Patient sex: M
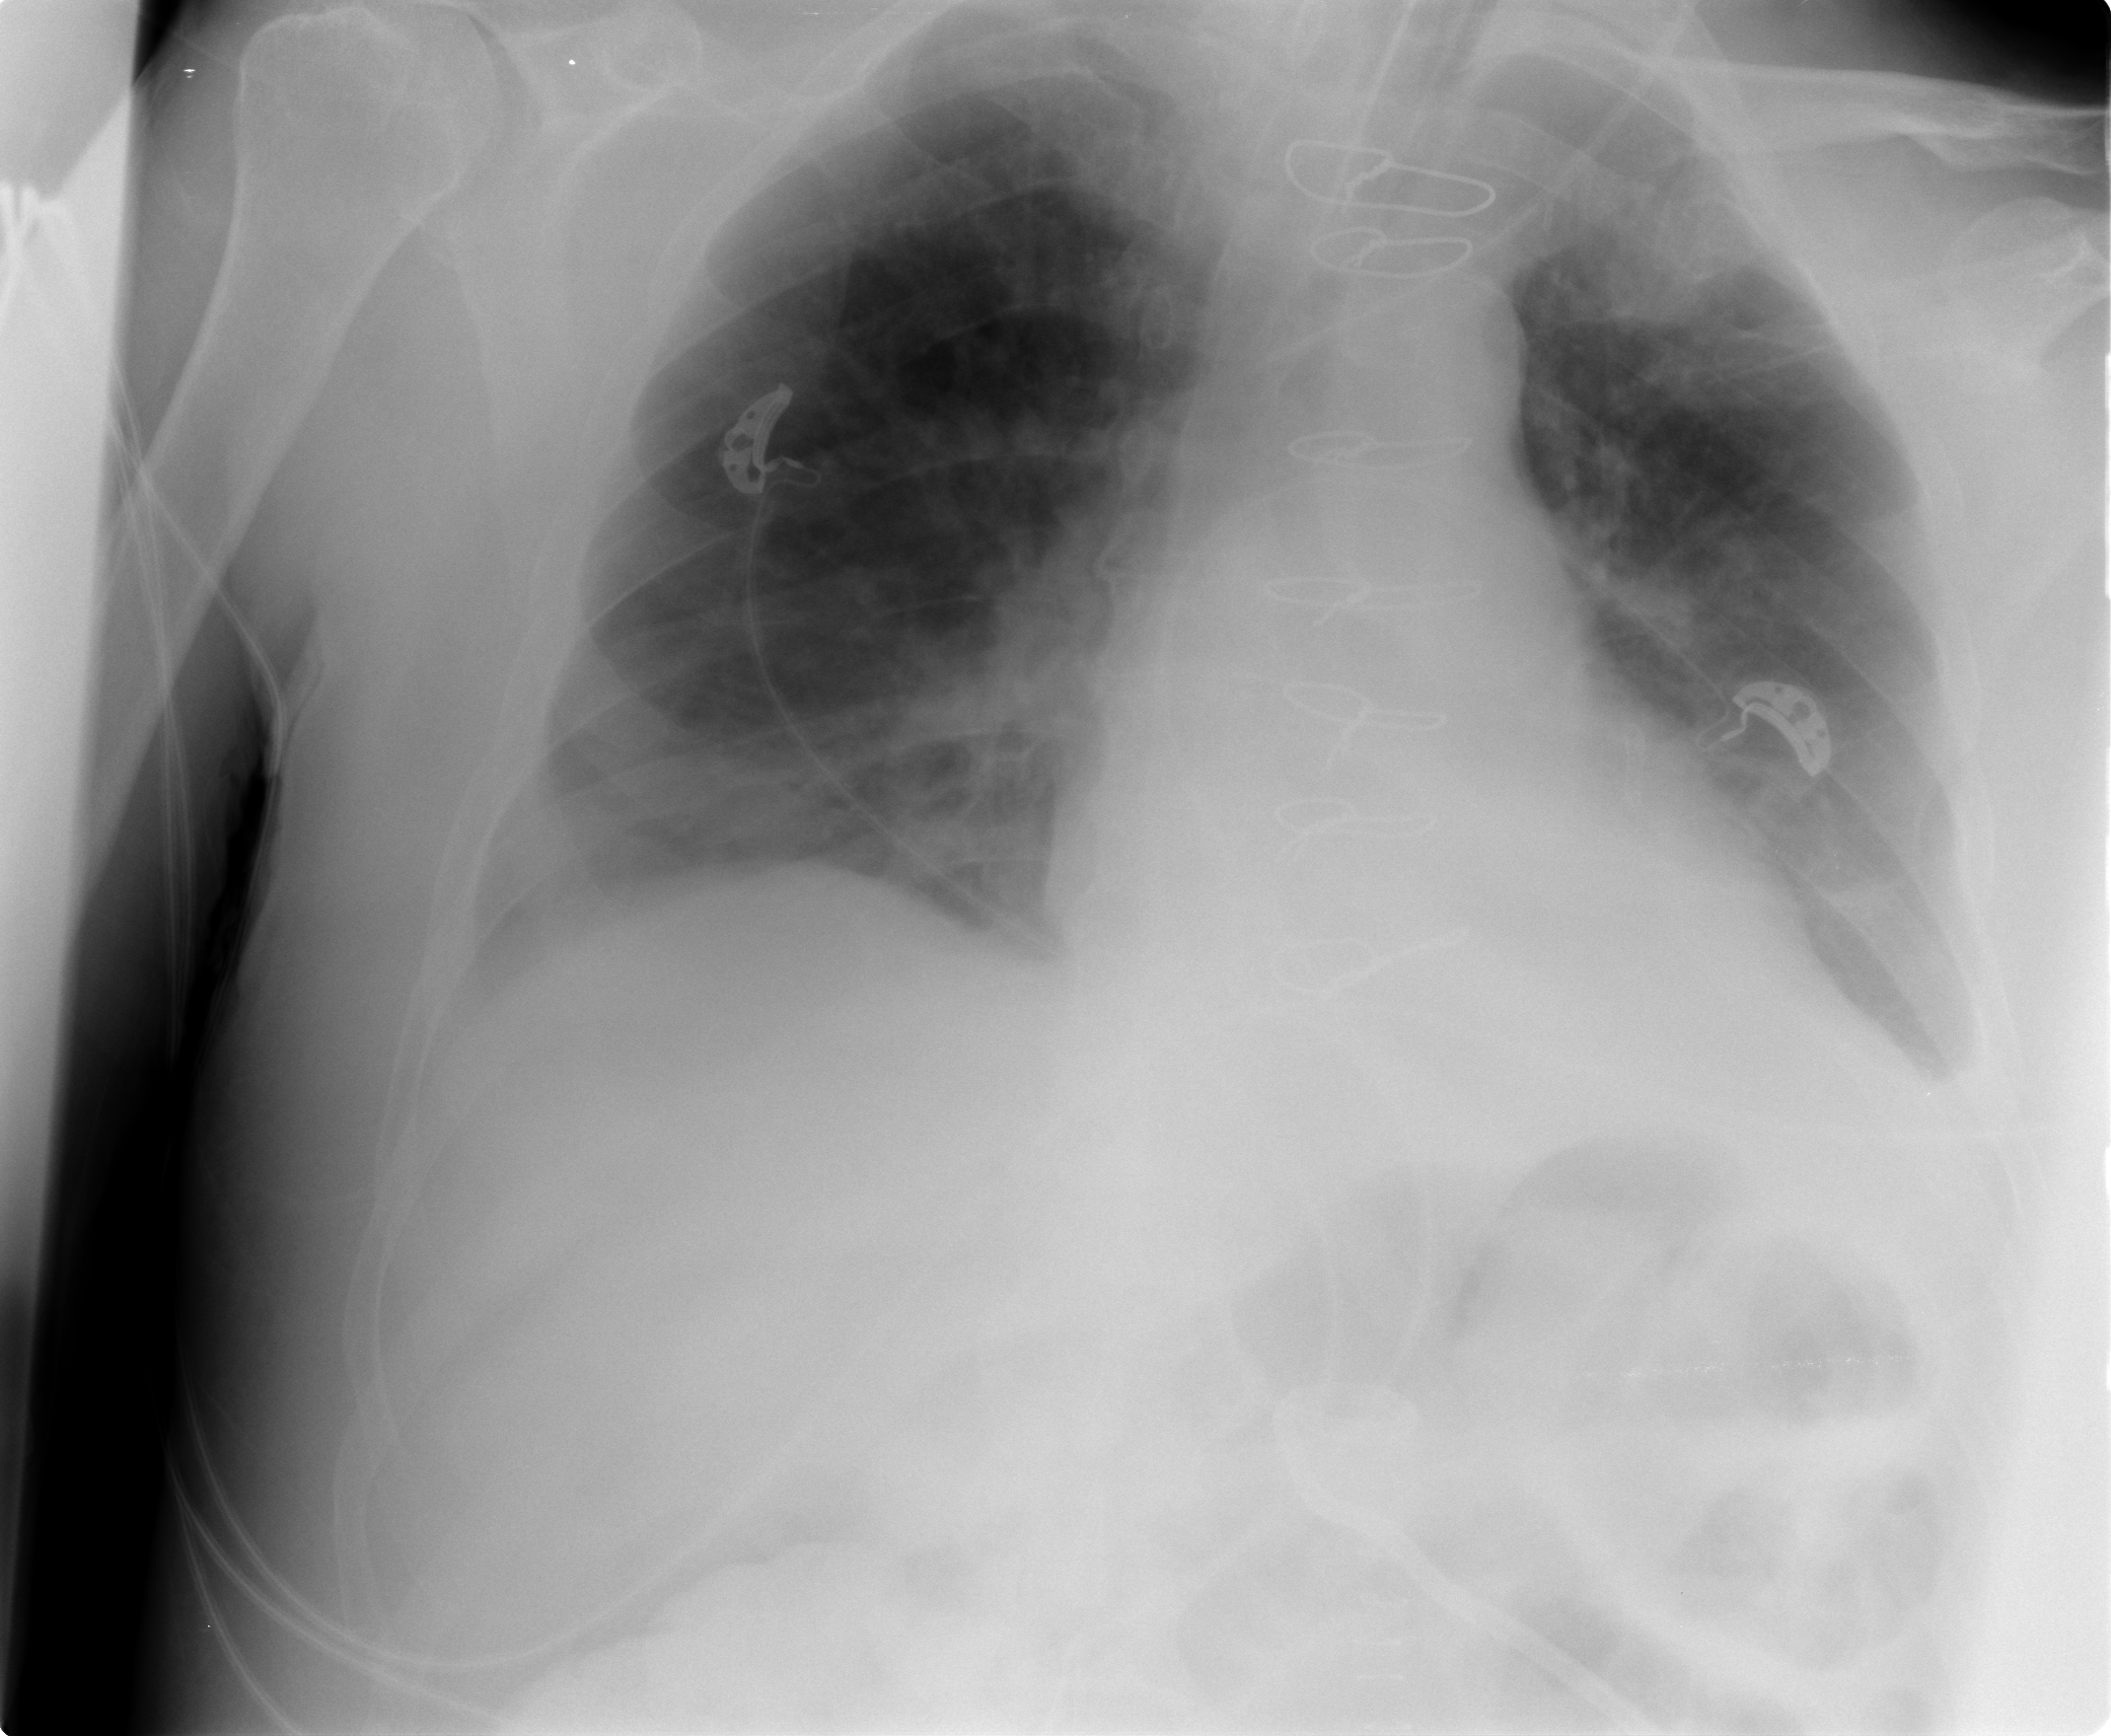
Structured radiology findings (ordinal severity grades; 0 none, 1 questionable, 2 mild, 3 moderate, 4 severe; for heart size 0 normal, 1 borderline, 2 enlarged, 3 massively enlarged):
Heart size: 1
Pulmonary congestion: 2
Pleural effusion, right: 0
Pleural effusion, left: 2
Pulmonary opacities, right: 0
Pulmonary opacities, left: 0
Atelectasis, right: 2
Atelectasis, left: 2